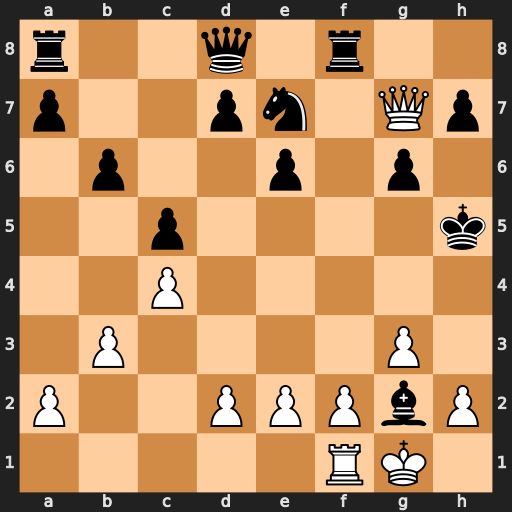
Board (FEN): r2q1r2/p2pn1Qp/1p2p1p1/2p4k/2P5/1P4P1/P2PPPbP/5RK1
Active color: w
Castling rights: -
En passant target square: -
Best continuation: Qxh7+ Kg4 Qh4+ Kf5 Qf4#